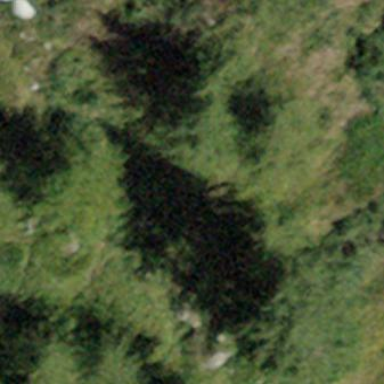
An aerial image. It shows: Forest with needle-leaved trees.